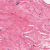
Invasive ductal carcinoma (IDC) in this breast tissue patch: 0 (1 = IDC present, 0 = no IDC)